Field crop: maize
Growth stage: 2
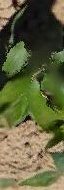
Species: maize